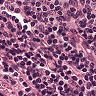
Metastatic tissue present: no